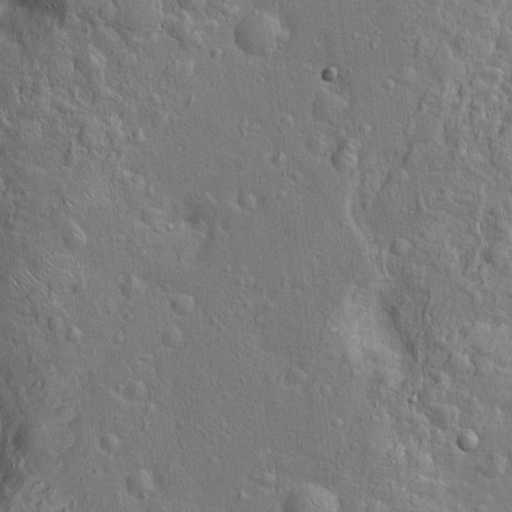
Classes present: Background, Cone